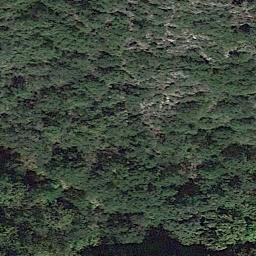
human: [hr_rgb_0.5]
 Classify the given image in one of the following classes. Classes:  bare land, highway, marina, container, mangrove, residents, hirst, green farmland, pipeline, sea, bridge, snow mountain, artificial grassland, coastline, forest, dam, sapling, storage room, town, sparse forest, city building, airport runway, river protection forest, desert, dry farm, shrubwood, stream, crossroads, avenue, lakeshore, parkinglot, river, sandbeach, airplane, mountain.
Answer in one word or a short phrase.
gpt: forest